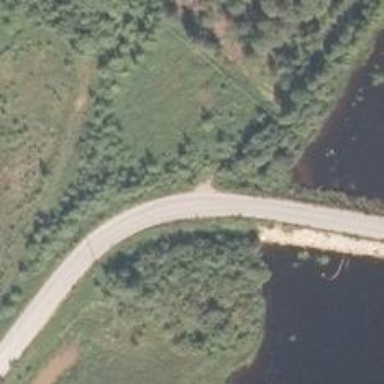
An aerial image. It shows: Unclassified road.